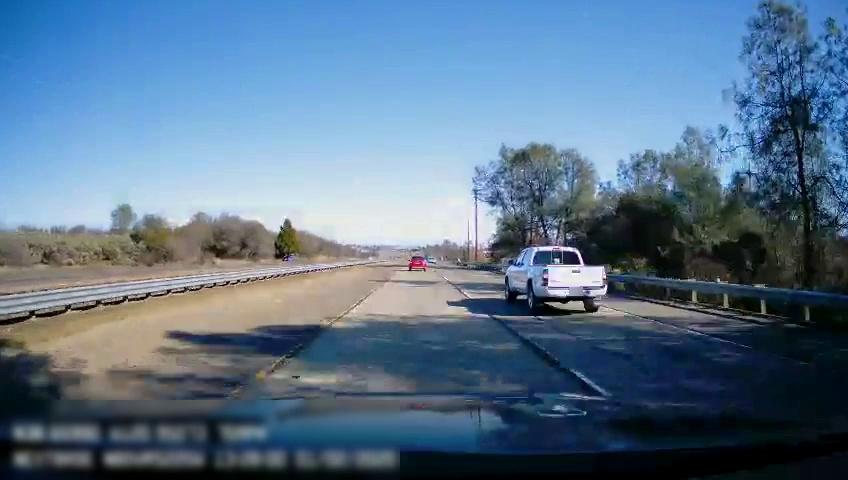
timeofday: Day
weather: Sunny
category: Drivable Space
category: Drivable Space
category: Vehicles | SUV
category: Vehicles | Truck
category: Lanes | Current Lane
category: Lanes | Current Lane
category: Lanes | Alternate Lane